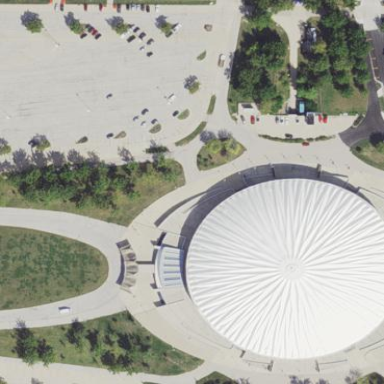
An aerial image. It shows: Part of building with white concrete dome-shaped roof.